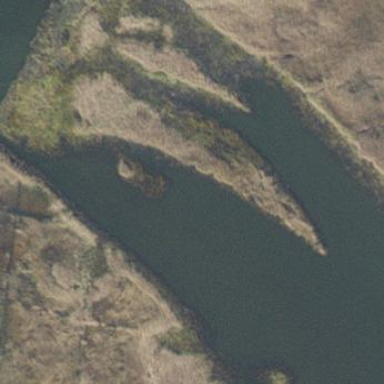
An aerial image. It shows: Saltmarsh wetland area.